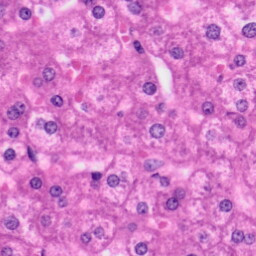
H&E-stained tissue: Liver